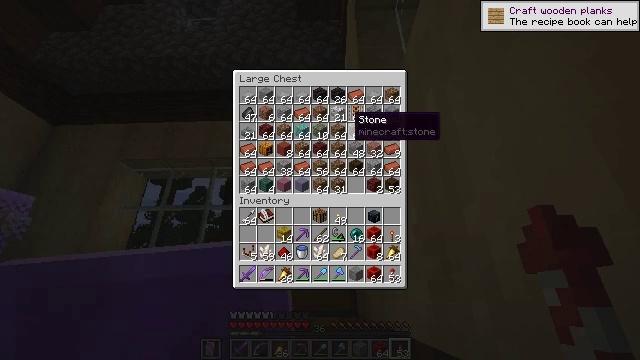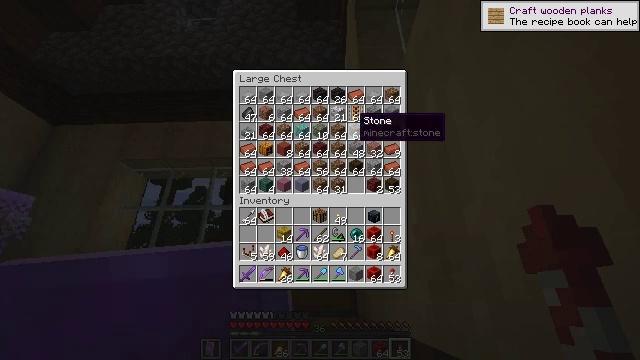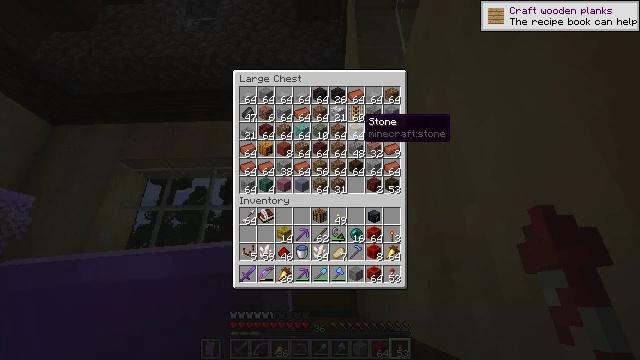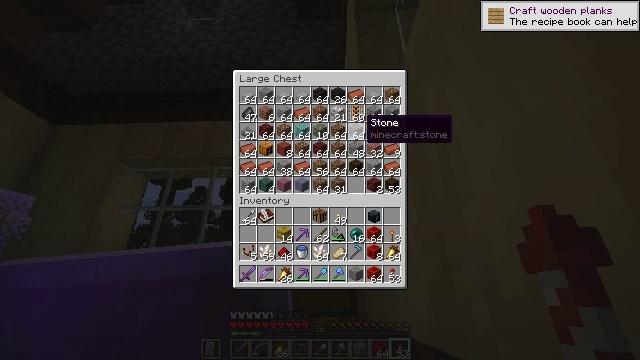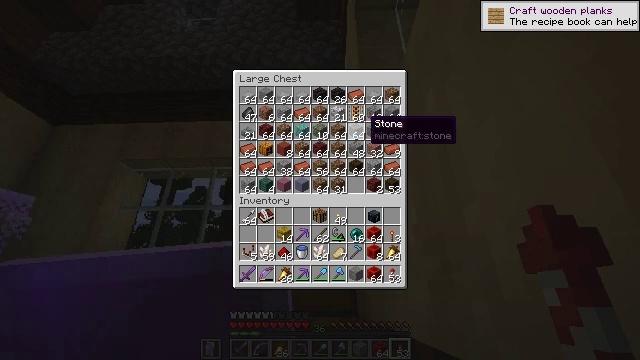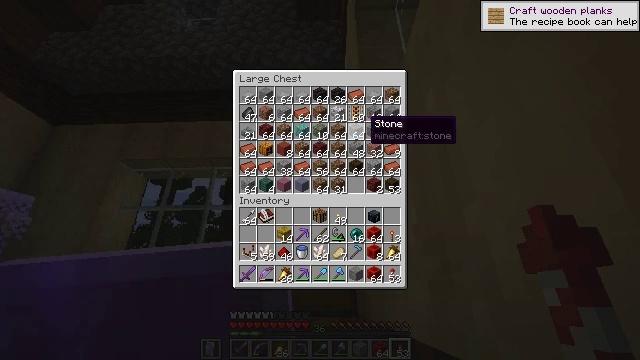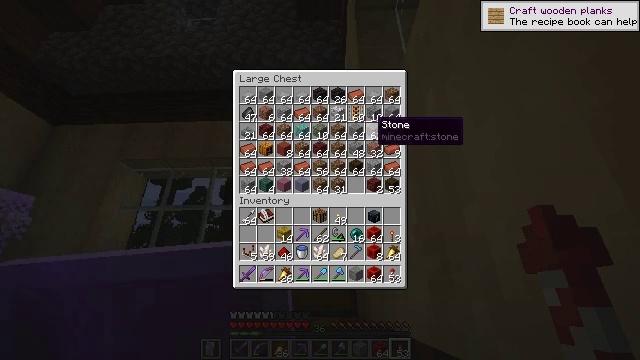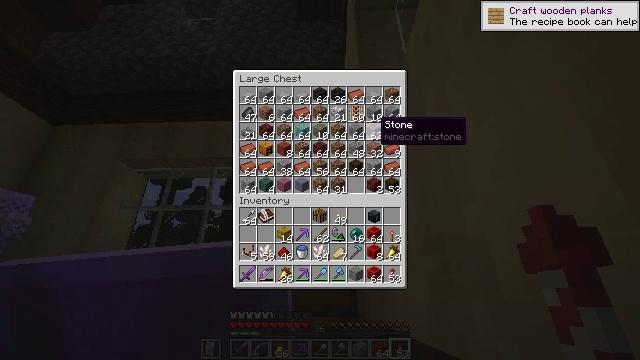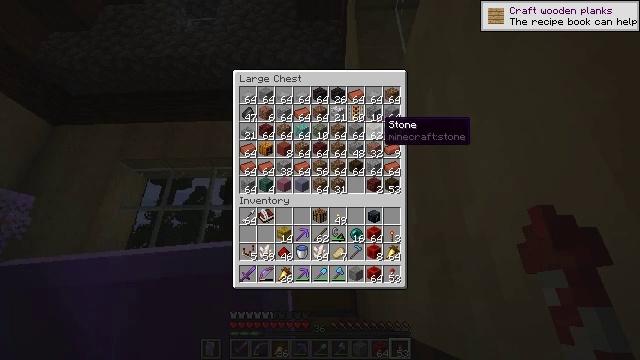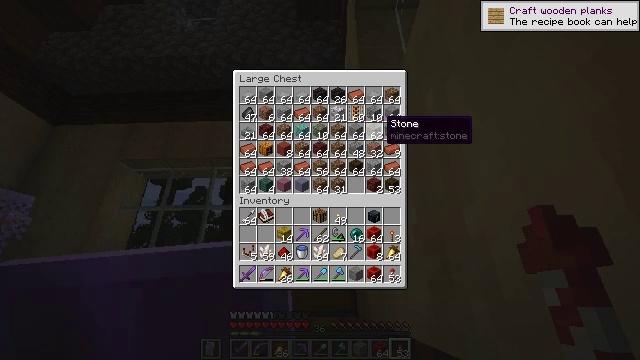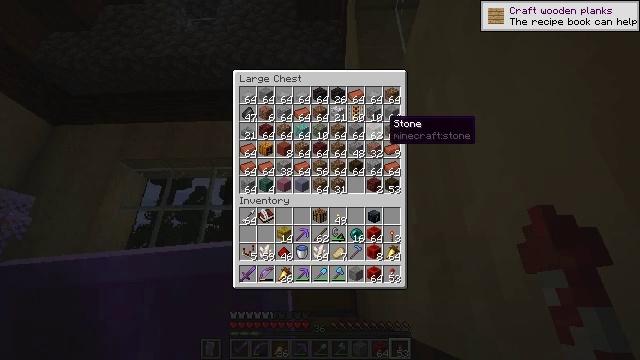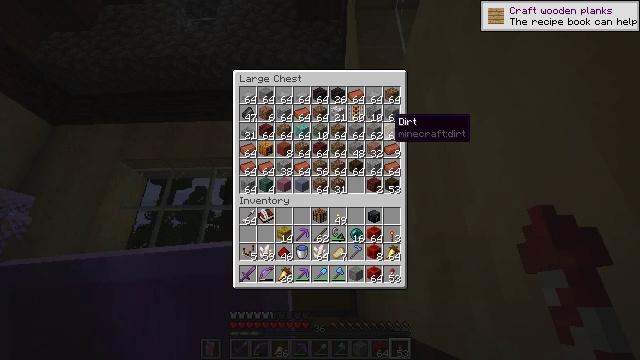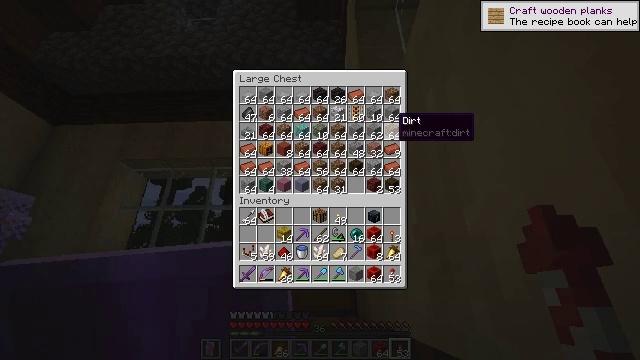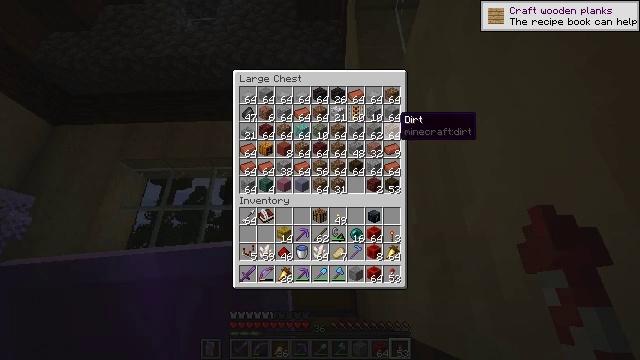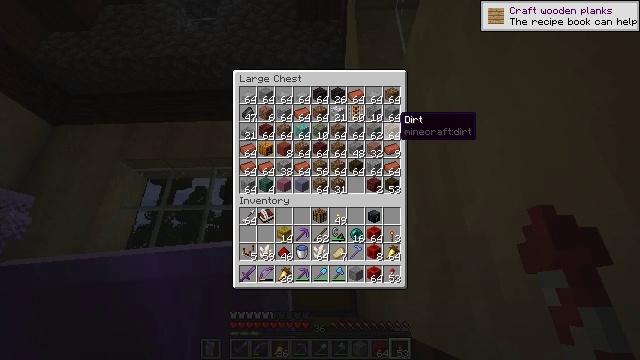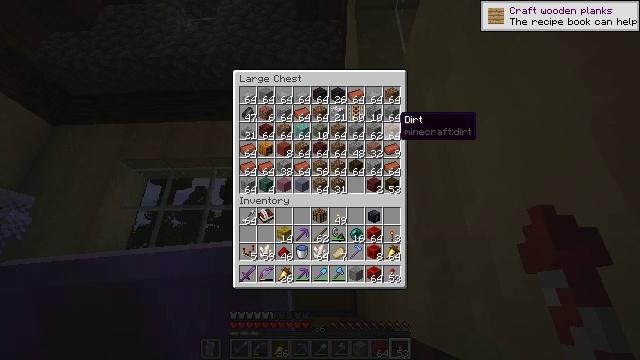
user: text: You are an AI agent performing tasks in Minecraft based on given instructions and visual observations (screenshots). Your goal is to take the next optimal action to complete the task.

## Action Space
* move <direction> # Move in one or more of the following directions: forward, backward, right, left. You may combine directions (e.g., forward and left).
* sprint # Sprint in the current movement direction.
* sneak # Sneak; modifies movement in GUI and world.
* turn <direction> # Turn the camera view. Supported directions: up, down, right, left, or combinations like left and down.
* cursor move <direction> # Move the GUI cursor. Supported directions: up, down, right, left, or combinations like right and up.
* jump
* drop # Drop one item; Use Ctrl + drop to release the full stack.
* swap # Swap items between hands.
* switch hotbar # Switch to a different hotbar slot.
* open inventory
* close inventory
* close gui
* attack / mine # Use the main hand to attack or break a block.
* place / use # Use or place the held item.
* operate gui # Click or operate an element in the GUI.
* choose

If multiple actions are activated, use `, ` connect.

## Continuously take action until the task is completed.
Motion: motion action
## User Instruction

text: Combine redstone torches, stone, and nether quartz to make a comparator.
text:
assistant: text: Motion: no_op
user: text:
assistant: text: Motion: no_op
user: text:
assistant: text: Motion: no_op
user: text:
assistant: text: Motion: no_op
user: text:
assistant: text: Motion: no_op
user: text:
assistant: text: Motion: no_op
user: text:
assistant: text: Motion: no_op
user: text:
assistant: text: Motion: no_op
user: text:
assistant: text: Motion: no_op
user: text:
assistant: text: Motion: no_op
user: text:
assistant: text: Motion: no_op
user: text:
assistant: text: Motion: no_op
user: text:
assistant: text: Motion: no_op
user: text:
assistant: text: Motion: no_op
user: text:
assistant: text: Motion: no_op
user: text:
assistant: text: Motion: no_op
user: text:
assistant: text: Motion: no_op
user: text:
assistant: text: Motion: no_op
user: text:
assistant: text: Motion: no_op
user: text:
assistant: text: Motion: no_op
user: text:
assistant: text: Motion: no_op
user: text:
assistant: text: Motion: no_op
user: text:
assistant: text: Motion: no_op
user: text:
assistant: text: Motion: sneak
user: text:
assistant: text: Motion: sneak
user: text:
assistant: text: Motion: sneak
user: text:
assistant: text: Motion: sneak, operate gui
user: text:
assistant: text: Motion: sneak, operate gui
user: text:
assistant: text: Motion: sneak
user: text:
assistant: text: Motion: sneak